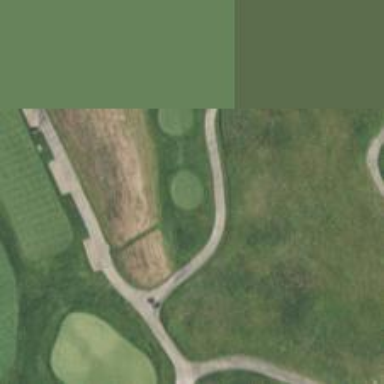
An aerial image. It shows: Golf tee on grassy land.